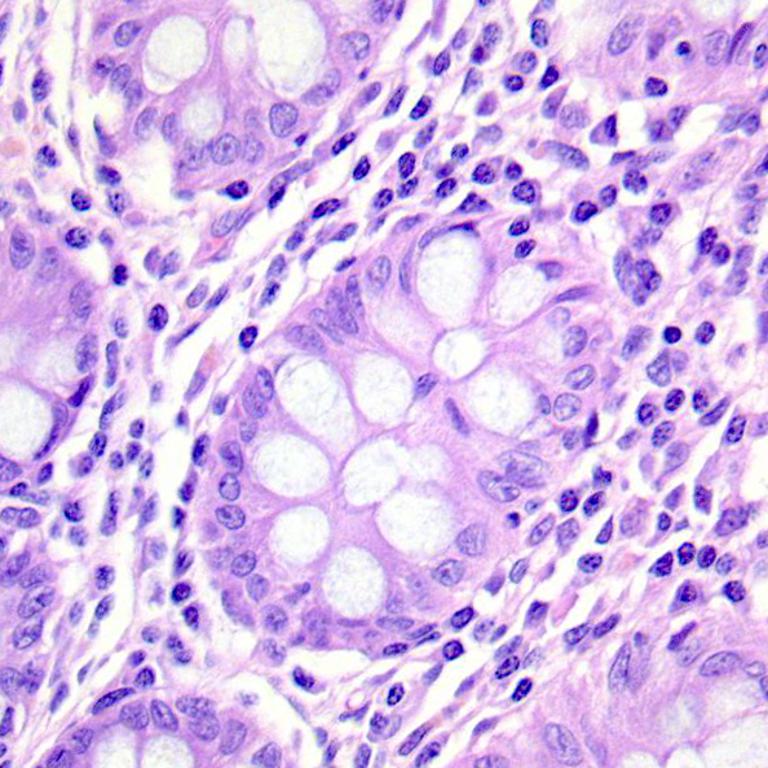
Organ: colon
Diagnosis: benign